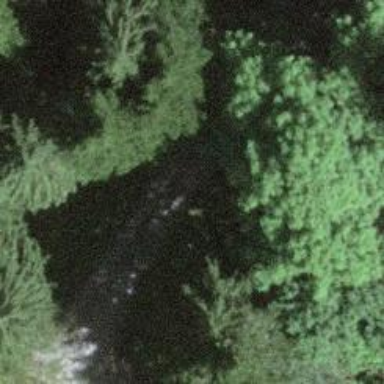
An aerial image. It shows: Culvert tunnel.